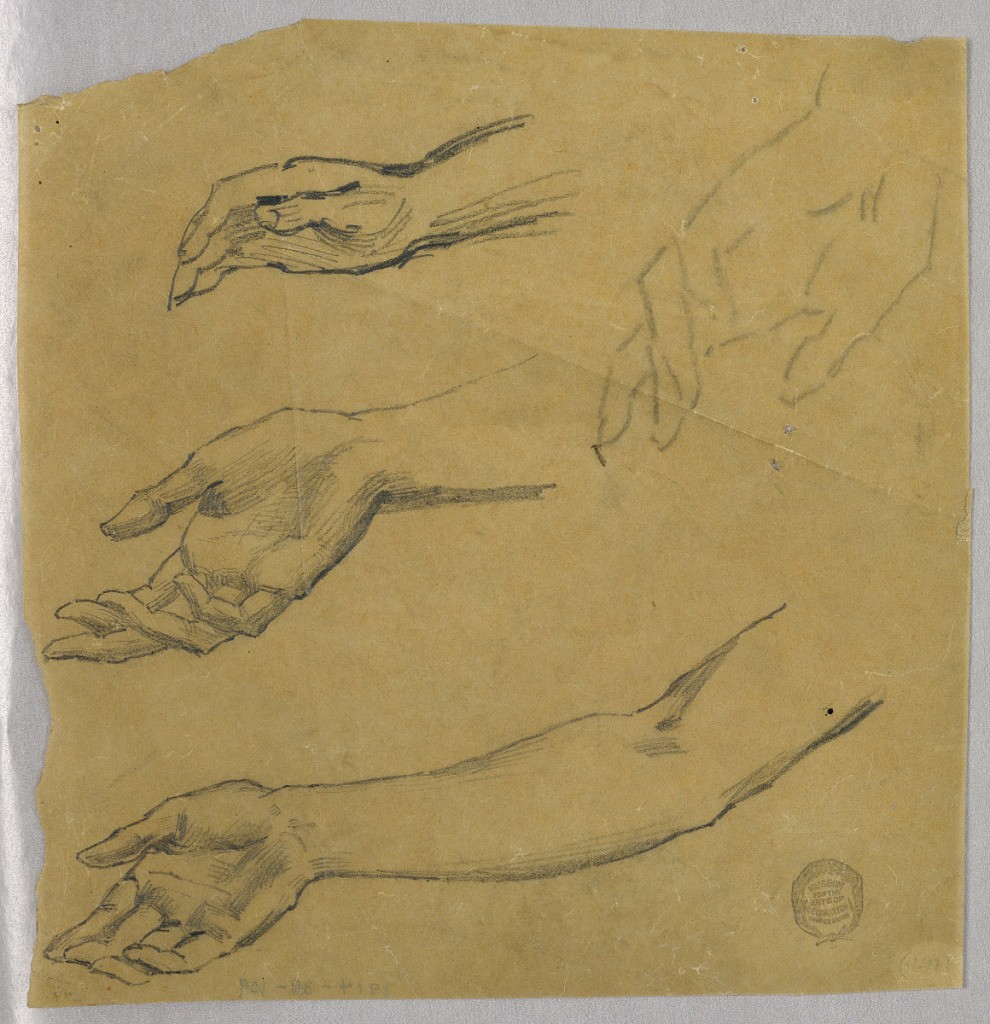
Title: Three Studies of a Hand and Arm
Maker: Francis Augustus Lathrop, American, 1849–1909
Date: ca. 1895
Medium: Graphite on tracing paper
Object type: Drawing
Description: Top, right hand and wrist with palm downwards. Center, hand and wrist with palm upwards. Bottom, hand same as center, and arm. Verso: right hand, palm downwards, in blue crayon.